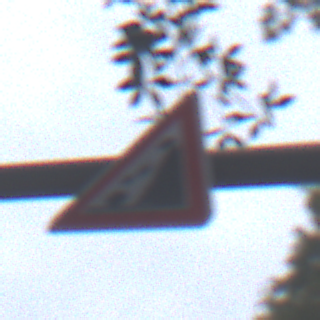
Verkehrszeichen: SteinschlagRechts
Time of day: MorningAfternoon
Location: Outdoor (Urban)
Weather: Overcast
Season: NotSpecified
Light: Natural